Question: My problem is that I cannot seem to get the action bar above the List view as seen in this picture.

When I use the 'extends ActionBarActivity' I lose access to ListView class so cannot use the methods such as 'getListView()'.
I attempted to use this <URL> and create my own implementation of ListView which I had some success.
The problem here was that I could not get the 'onListItemClick' to fire when Items where clicked.
I'm not sure if I missed a step and now need to call it manually, in which case It could just be I do not know/understand the correct parameters for the method, 'onListItemClick(ListView lv, View v, int position, long id)'.
So my question in two parts is.
- 'ListActivity'- 'onListItemClick'
Thank you.
EditContactsActivity.java
'''
package uk.co.jackdh.tapchat;
import android.app.AlertDialog;
import android.app.ListActivity;
import android.support.v7.app.ActionBarActivity;
import android.os.Bundle;
import android.util.Log;
import android.view.Menu;
import android.view.MenuItem;
import android.view.View;
import android.widget.ArrayAdapter;
import android.widget.HeaderViewListAdapter;
import android.widget.ListAdapter;
import android.widget.ListView;
import com.parse.FindCallback;
import com.parse.Parse;
import com.parse.ParseException;
import com.parse.ParseQuery;
import com.parse.ParseRelation;
import com.parse.ParseUser;
import com.parse.SaveCallback;
import java.util.List;
public class EditContactsActivity extends ActionBarActivity {
public static final String TAG = EditContactsActivity.class.getSimpleName();
protected List<ParseUser> mUsers;
protected ParseRelation<ParseUser> mFriendsRelation;
protected ParseUser mCurrentUser;
private ListView mListView;
protected void onCreate(Bundle savedInstanceState) {
super.onCreate(savedInstanceState);
setContentView(R.layout.activity_edit_contacts);
getListView().setChoiceMode(ListView.CHOICE_MODE_MULTIPLE);
}
protected ListView getListView() {
if (mListView == null) {
mListView = (ListView) findViewById(android.R.id.list);
}
return mListView;
}
protected void setListAdapter(ListAdapter adapter) {
getListView().setAdapter(adapter);
}
protected ListAdapter getListAdapter() {
ListAdapter adapter = getListView().getAdapter();
if (adapter instanceof HeaderViewListAdapter) {
return ((HeaderViewListAdapter)adapter).getWrappedAdapter();
} else {
return adapter;
}
}
@Override
protected void onResume() {
super.onResume();
mCurrentUser = ParseUser.getCurrentUser();
mFriendsRelation = mCurrentUser.getRelation(ParseConstants.KEY_FRIENDS_RELATION);
ParseQuery<ParseUser> query = ParseUser.getQuery();
query.orderByAscending(ParseConstants.KEY_USERNAME);
query.setLimit(1000);
query.findInBackground(new FindCallback<ParseUser>() {
@Override
public void done(List<ParseUser> parseUsers, ParseException e) {
if (e == null) {
//success
mUsers = parseUsers;
String[] usernames = new String[mUsers.size()];
int i = 0;
for (ParseUser user : mUsers) {
usernames[i] = user.getUsername();
i++;
}
ArrayAdapter<String> adapter = new ArrayAdapter<String>(EditContactsActivity.this, android.R.layout.simple_list_item_checked, usernames);
getListView().setAdapter(adapter);
addFriendCheckMarks();
} else {
//error
Log.e(TAG, e.getMessage());
AlertDialog.Builder builder = new AlertDialog.Builder(EditContactsActivity.this);
builder.setMessage(e.getMessage())
.setTitle(R.string.error_title)
.setPositiveButton(android.R.string.ok, null);
AlertDialog dialog = builder.create();
dialog.show();
}
}
});
}
private void addFriendCheckMarks() {
mFriendsRelation.getQuery().findInBackground( new FindCallback<ParseUser>() {
@Override
public void done(List<ParseUser> parseUsers, ParseException e) {
if (e == null) {
//List returned look for match.
for (int i = 0; i < mUsers.size(); i++) {
ParseUser user = mUsers.get(i);
for (ParseUser contact : parseUsers) {
if (contact.getObjectId().equals(user.getObjectId())) {
getListView().setItemChecked(i, true);
}
}
}
} else {
Log.e(TAG, e.getMessage());
}
}
});
}
@Override
public boolean onOptionsItemSelected(MenuItem item) {
// Handle action bar item clicks here. The action bar will
// automatically handle clicks on the Home/Up button, so long
// as you specify a parent activity in AndroidManifest.xml.
int id = item.getItemId();
//noinspection SimplifiableIfStatement
if (id == R.id.action_settings) {
return true;
}
return super.onOptionsItemSelected(item);
}
protected void onListItemClick(ListView lv, View v, int position, long id) {
getListView().getOnItemClickListener().onItemClick(lv, v, position, id);
if (getListView().isItemChecked(position)) {
//add friend
mFriendsRelation.add(mUsers.get(position));
} else {
//remove friend
mFriendsRelation.remove(mUsers.get(position));
}
mCurrentUser.saveInBackground(new SaveCallback() {
@Override
public void done(ParseException e) {
if (e == null ) {
// Log.e(TAG, e.toString());
}
}
});
}
}
'''
activity_edit_contacts.xml
'''
<RelativeLayout xmlns:android="http://schemas.android.com/apk/res/android"
xmlns:tools="http://schemas.android.com/tools" android:layout_width="match_parent"
android:layout_height="match_parent" android:paddingLeft="@dimen/activity_horizontal_margin"
android:paddingRight="@dimen/activity_horizontal_margin"
android:paddingTop="@dimen/activity_vertical_margin"
android:paddingBottom="@dimen/activity_vertical_margin"
tools:context="uk.co.jackdh.tapchat.EditContactsActivity">
<ListView
android:layout_width="wrap_content"
android:layout_height="wrap_content"
android:id="@android:id/list"
android:layout_alignParentTop="true"
android:layout_alignParentLeft="true"
android:layout_alignParentStart="true" />
</RelativeLayout>
'''
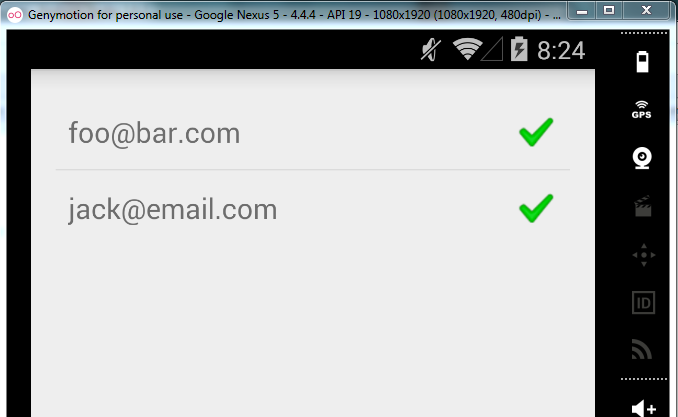
Answer: > Is there a way to add the 'up' button to ListActivity
The answer is <URL>;' method to enable it. Then you would handle the 'onOptionsItemSelected' method as required for the id 'R.id.home'.
> How do I called the onListItemClick method if I create the class myself.
First you have to make your EditContactsActivity class implement the OnItemClickListener interface.
'''
public class EditContactsActivity extends ActionBarActivity implements OnItemClickListener.
'''
Then you have implement the onItemClick method. Finally set your class as click listener for the mListView.
'''
mListView.setOnItemClickListener(this);
'''
The detailed tutorial is <URL>